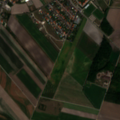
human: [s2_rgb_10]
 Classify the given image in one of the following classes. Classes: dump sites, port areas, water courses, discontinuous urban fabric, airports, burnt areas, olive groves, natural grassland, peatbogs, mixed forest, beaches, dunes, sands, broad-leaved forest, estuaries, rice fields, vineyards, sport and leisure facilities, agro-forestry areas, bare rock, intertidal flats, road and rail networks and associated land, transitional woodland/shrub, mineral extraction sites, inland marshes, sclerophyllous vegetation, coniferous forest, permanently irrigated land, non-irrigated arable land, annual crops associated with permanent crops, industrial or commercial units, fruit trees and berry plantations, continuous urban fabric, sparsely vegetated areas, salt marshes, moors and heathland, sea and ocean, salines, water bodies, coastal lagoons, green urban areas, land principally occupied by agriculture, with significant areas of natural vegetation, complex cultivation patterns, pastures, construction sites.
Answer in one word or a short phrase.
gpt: discontinuous urban fabric, non-irrigated arable land, land principally occupied by agriculture, with significant areas of natural vegetation